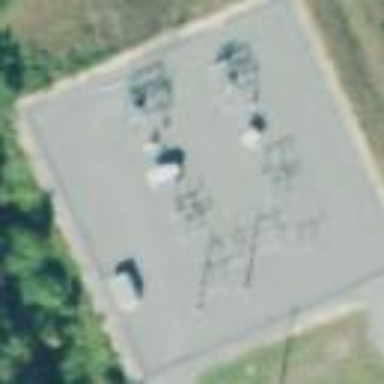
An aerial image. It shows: There is distribution substation enclosed by fence.